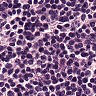
Metastatic tissue present: no